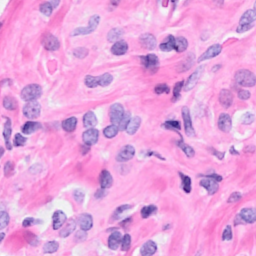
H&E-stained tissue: Breast